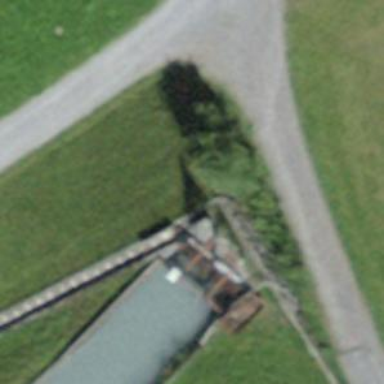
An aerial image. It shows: Retaining wall.